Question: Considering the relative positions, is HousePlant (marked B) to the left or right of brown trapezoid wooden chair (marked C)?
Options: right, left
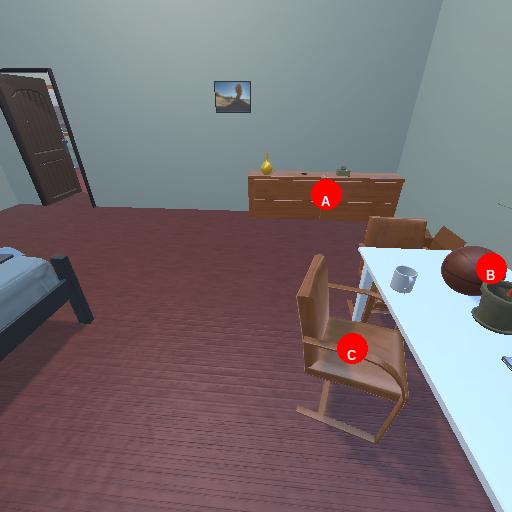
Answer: right